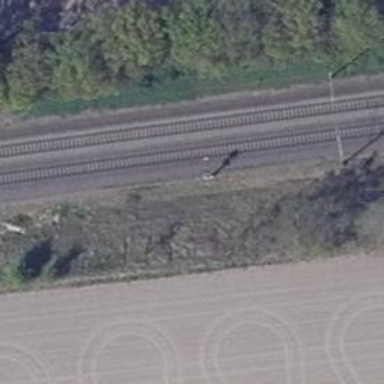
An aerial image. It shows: Railway signal.